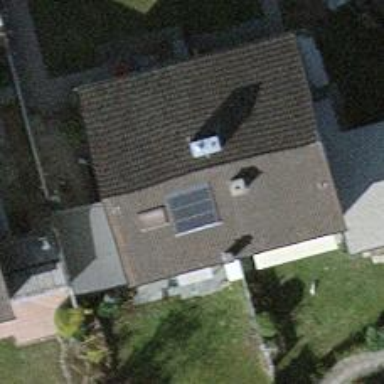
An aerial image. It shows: Solar power generator with photovoltaic panels.